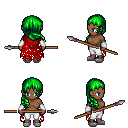
a pixel art fantasy rpg character, female body template, human, dark skin, red tattered cape, white pants, green right-swept hairstyle, white cloth bracers, white slippers, spear, four views (front, back, left, right), 2x2 character sprite sheet, small pixel art, hard edges, no anti-aliasing